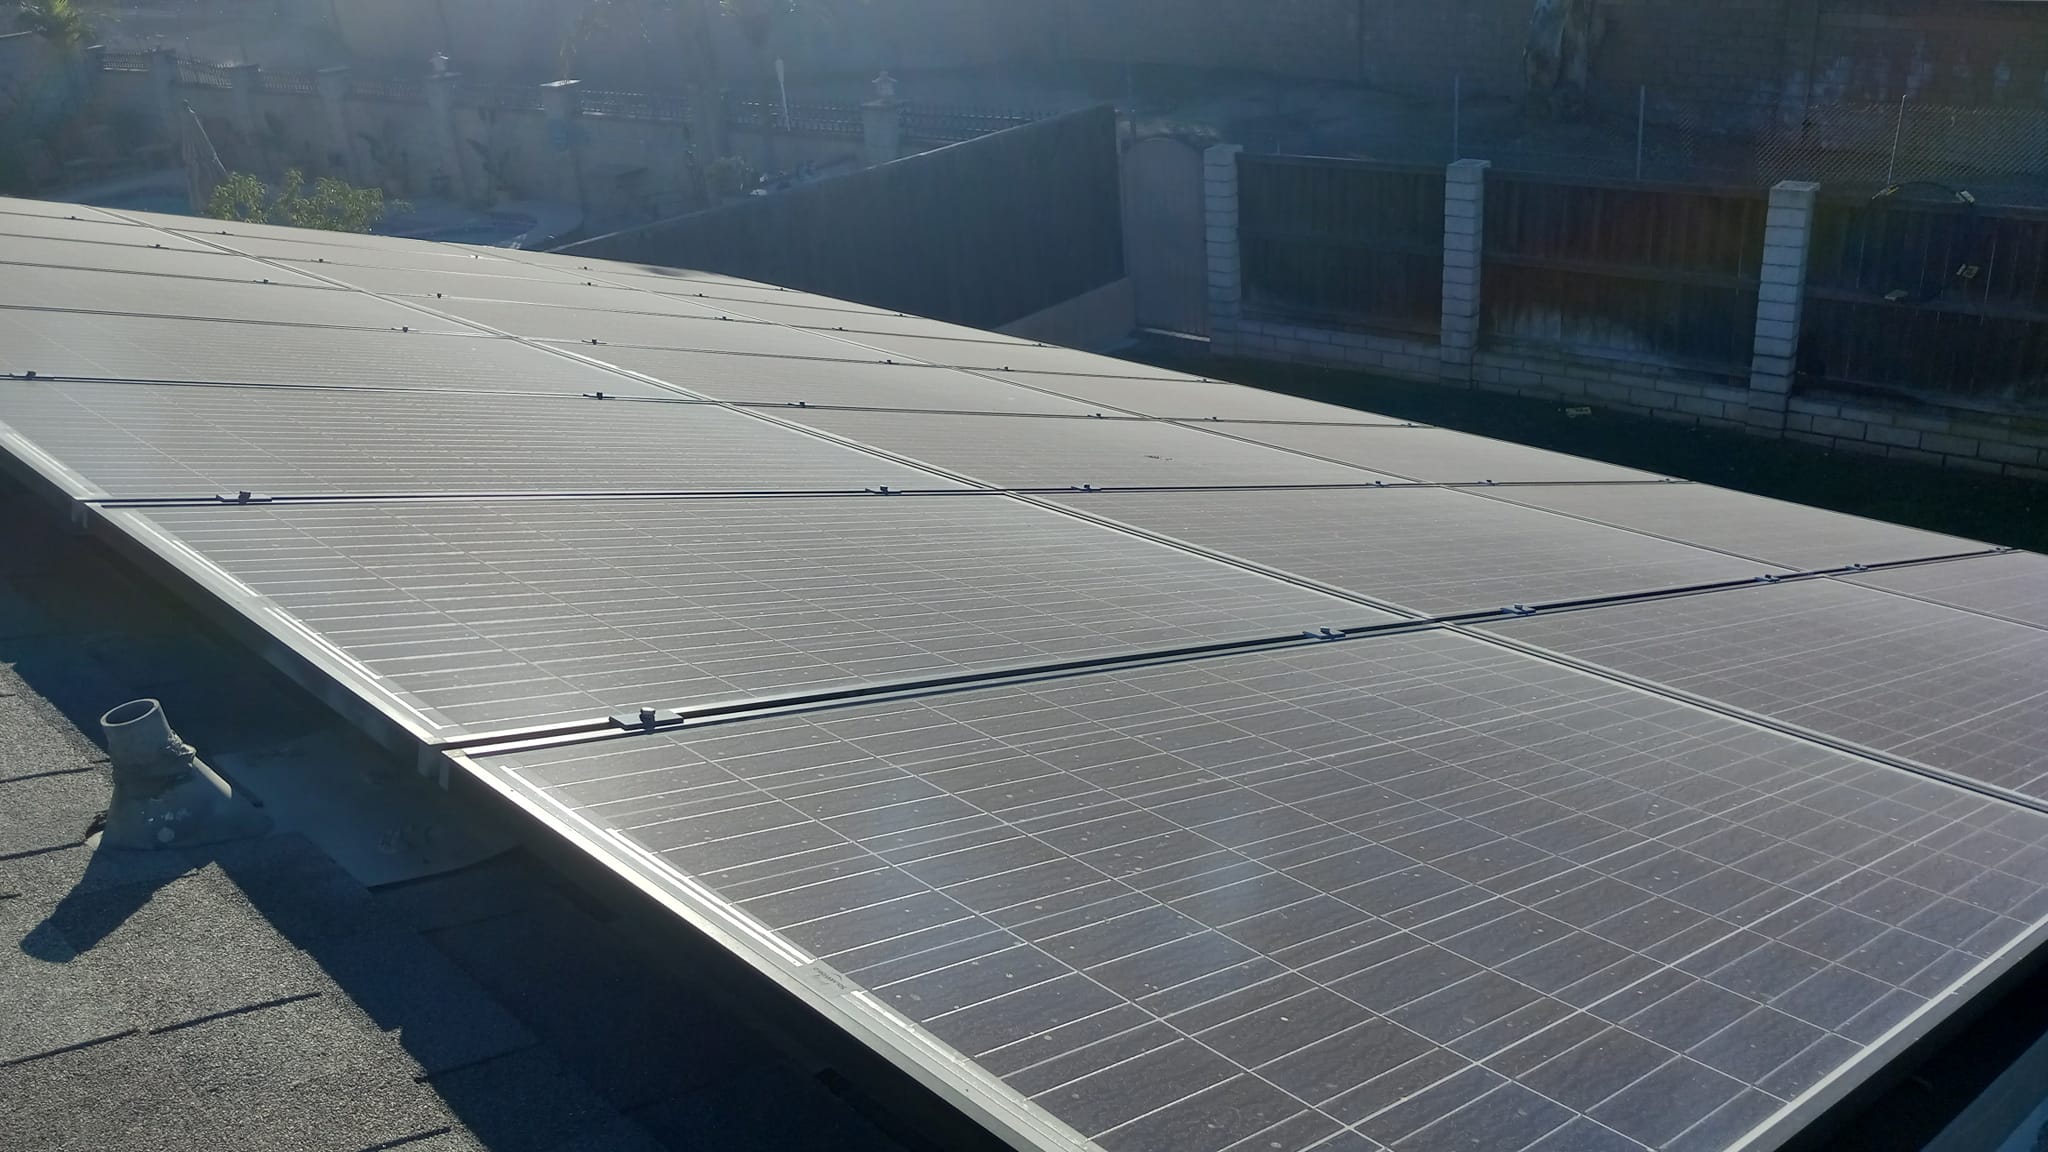
Label: Dusty